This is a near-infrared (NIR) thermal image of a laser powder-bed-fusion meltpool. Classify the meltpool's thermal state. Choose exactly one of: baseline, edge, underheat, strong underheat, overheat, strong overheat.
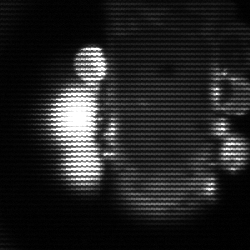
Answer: strong underheat